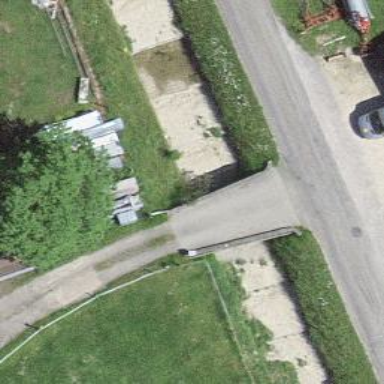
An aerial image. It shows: Service road on bridge.